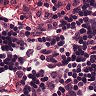
Metastatic tissue present: no